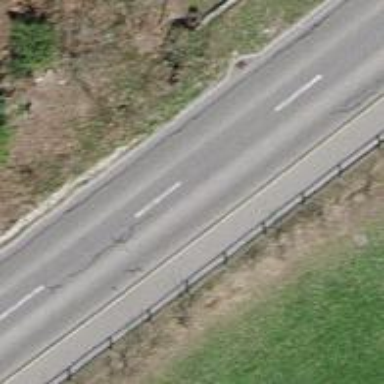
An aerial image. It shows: Guard rail.